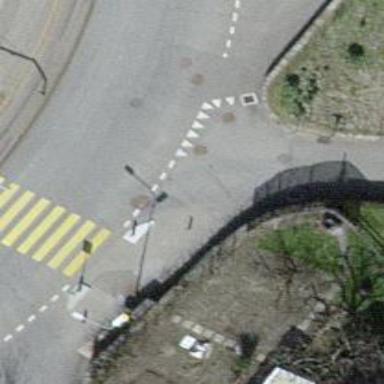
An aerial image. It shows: Post box is visible.